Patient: sex M, age 53
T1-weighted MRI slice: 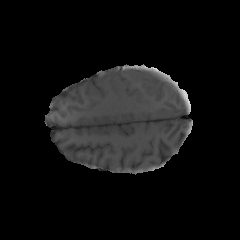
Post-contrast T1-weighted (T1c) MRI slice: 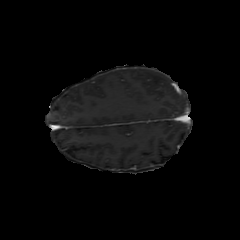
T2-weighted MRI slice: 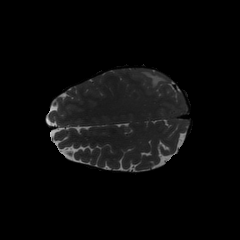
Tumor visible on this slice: yes
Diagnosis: Glioblastoma, IDH-wildtype
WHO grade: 4